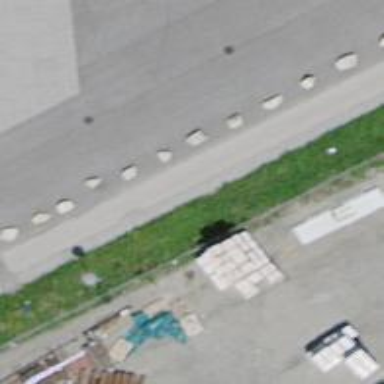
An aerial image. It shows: Block barrier.